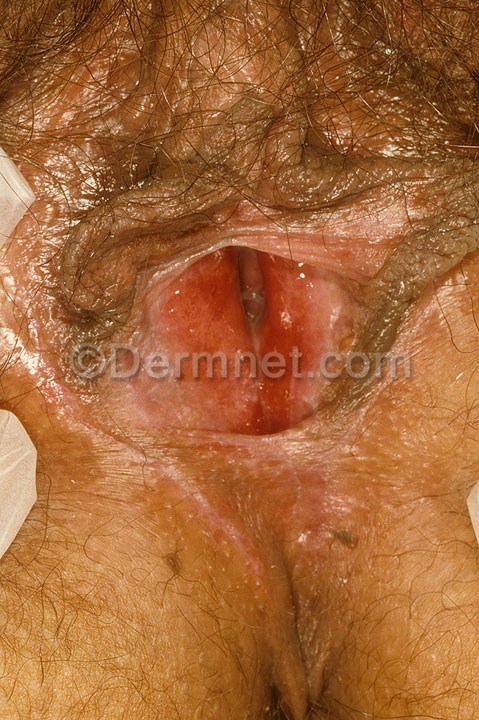
Disease: Psoriasis pictures Lichen Planus and related diseases